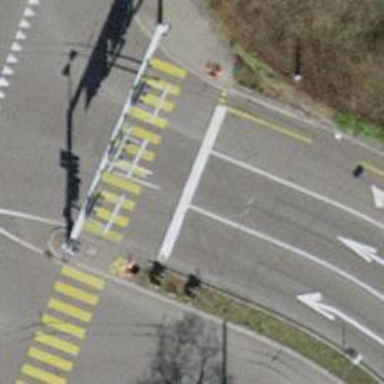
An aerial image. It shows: Road with traffic signals.